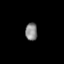
Tissue: prostate
Cell type: T cells
Senescence score: 0.7139
Nuclear area (px): 210
Mean DAPI intensity: 133.705